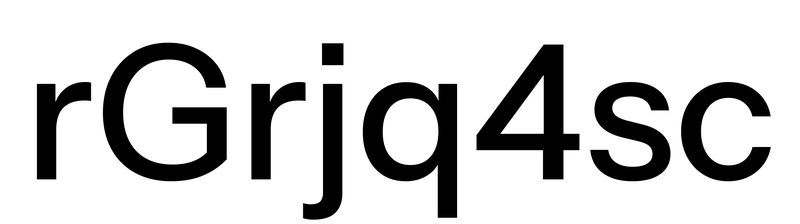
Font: InstrumentSans_Medium